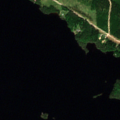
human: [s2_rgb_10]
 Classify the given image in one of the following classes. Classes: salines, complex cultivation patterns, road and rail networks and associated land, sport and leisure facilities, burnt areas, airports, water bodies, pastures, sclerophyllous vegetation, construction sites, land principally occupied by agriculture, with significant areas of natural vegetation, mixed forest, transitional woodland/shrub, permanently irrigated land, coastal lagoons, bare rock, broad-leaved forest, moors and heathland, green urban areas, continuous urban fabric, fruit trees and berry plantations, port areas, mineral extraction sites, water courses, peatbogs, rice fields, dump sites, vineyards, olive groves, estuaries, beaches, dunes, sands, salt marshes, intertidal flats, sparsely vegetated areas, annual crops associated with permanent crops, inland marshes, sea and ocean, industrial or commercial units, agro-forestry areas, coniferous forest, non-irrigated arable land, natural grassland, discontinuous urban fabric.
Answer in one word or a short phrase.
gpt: mixed forest, water bodies